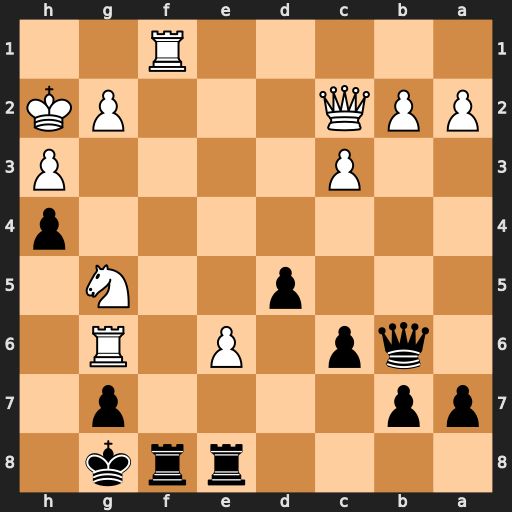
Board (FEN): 4rrk1/pp4p1/1qp1P1R1/3p2N1/7p/2P4P/PPQ3PK/5R2
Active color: b
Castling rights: -
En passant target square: -
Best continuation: Rxf1 Rxg7+ Kxg7 Qh7+ Kf6